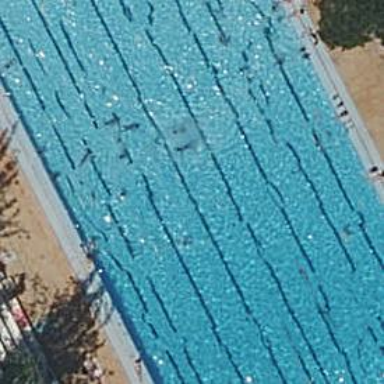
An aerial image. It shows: Outdoor swimming pool located on leisure land.